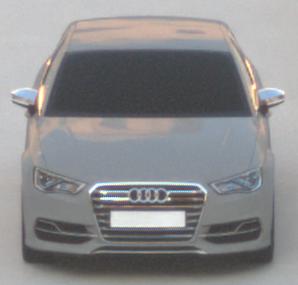
Make: Audi
Model: S3
Detailed model: 8V
Model produced from: 2013
Model produced until: 2020
Doors: 4
Color: gray
Road condition: dry road
Daytime: sunrise or sunset
Contrast: low contrast